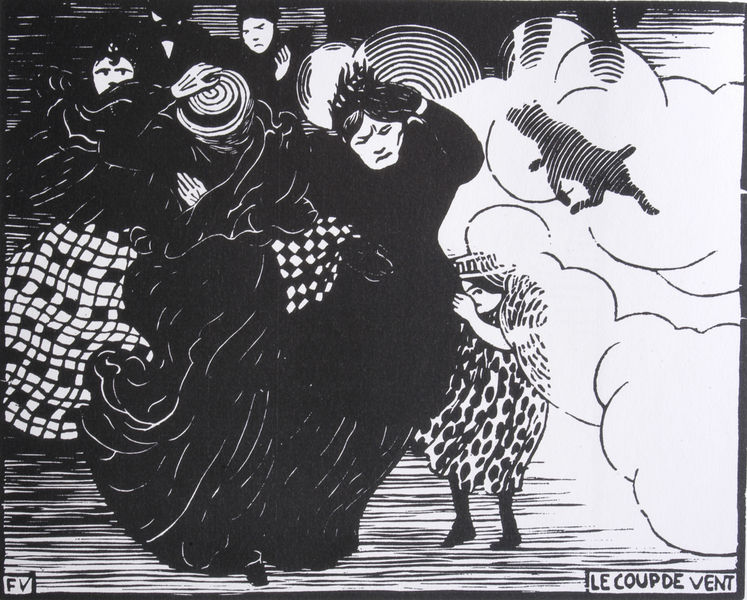
Titel: Der Windstoß
Künstler: Félix Vallotton
Standort: Zürich.
Institution: ETH Graphische Sammlung
Schlagwörter: dunkel, hand, mann, weiß, wolken, frauen, menschen, mädchen, damen, frankreich, frau, haar, hell, hut, hüte, kariert, kleid, kleider, männer, nacht, schwarz, strasse, zeichnung, blick, hund, tier, tiere, wolke, karo, muster, rock, alt, gesichter, jung, mütze, böse, falten, signatur, wind, rauch, familie, kind, tochter, kinder, holzschnitt, valloton, bogen, moderne, fläche, flächen, modern, dunst, grafik, graphik, nebel, felix vallotton, linien, dampf, sturm, hat, white, women, black, dark, dress, dresses, face, hair, skirt, woman, finster, grimmig, festhalten, pattern, patterns, floor, striche, silhouetten, bögen, punkte, karos, katze, tusche, mond, gepunktet, druck, druckgraphik, linolschnitt, schnitt, schwarz-weiß, druckgrafik, komik, monogramm, schraffur, comic, stich, text, bedrohlich, coupe, festahlten, kreise, le coup de vent, staub, tupfen, vent, verbergen, weg straße, wei0, windstoß, mäntel, schraffiert, smoke, cloud, sky, girl, wut, child, eyes, drawing, black and white, dots, mouth, dog, hats, line, zorn, french, spirale, ärger, faces, pen, swirl, cloudy, storm, cat, ink, pencil, graphk, animal, circles, lines, fire, fingers, weiiß, checkers, freau, scharzweiß, contrast, grid, böe, bö, angry, scared, swirls, dust, poop, windy, printing, blind, le, de, fv, v, f, brows, checkerboard, woodblock, title, checkered, cover, dotted, checker, le coup, lonilschnitt, checked, hide, mad, frowning, gewürfelt, coup, cjekcers, blinding